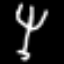
Label: fork